Field crop: maize
Growth stage: 2
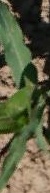
Species: maize